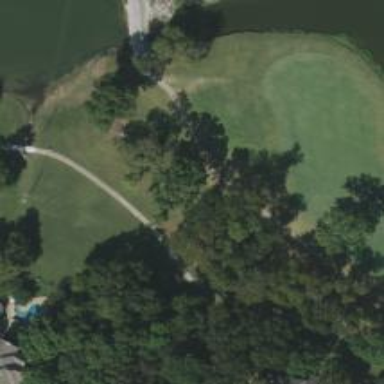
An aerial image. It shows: Golf cartpath that is also road path.